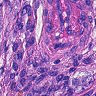
Metastatic tissue present: yes